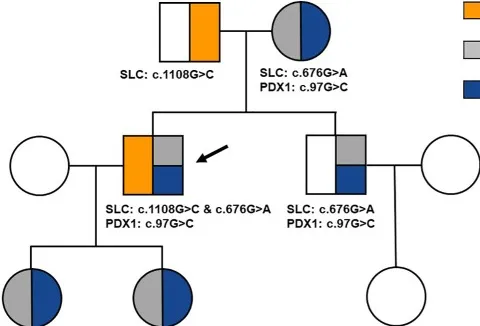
Family pedigree of the patient. Affected individuals are represented by solid symbols. The arrow indicates the patient.
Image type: pathology (giemsa)